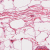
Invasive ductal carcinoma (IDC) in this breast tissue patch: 0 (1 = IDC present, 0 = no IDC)